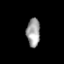
Tissue: prostate
Cell type: T cells
Senescence score: 0.3583
Nuclear area (px): 372
Mean DAPI intensity: 160.261